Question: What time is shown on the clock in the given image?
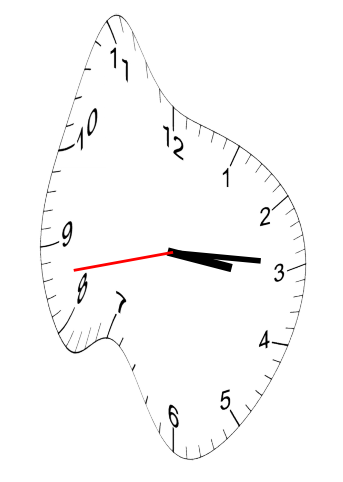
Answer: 03:14:43